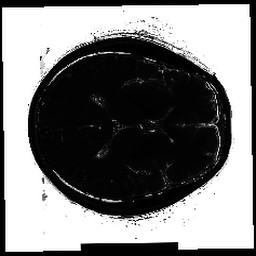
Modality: T2map
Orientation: axial
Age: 46
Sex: female
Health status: ill